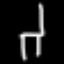
Label: chair